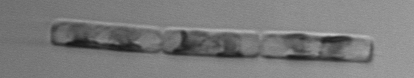
Label: Guinardia_delicatula